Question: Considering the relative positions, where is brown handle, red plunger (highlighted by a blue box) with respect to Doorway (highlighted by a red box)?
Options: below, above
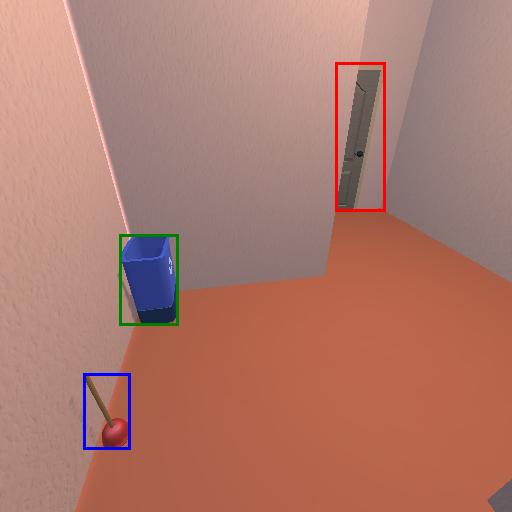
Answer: below